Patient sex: M
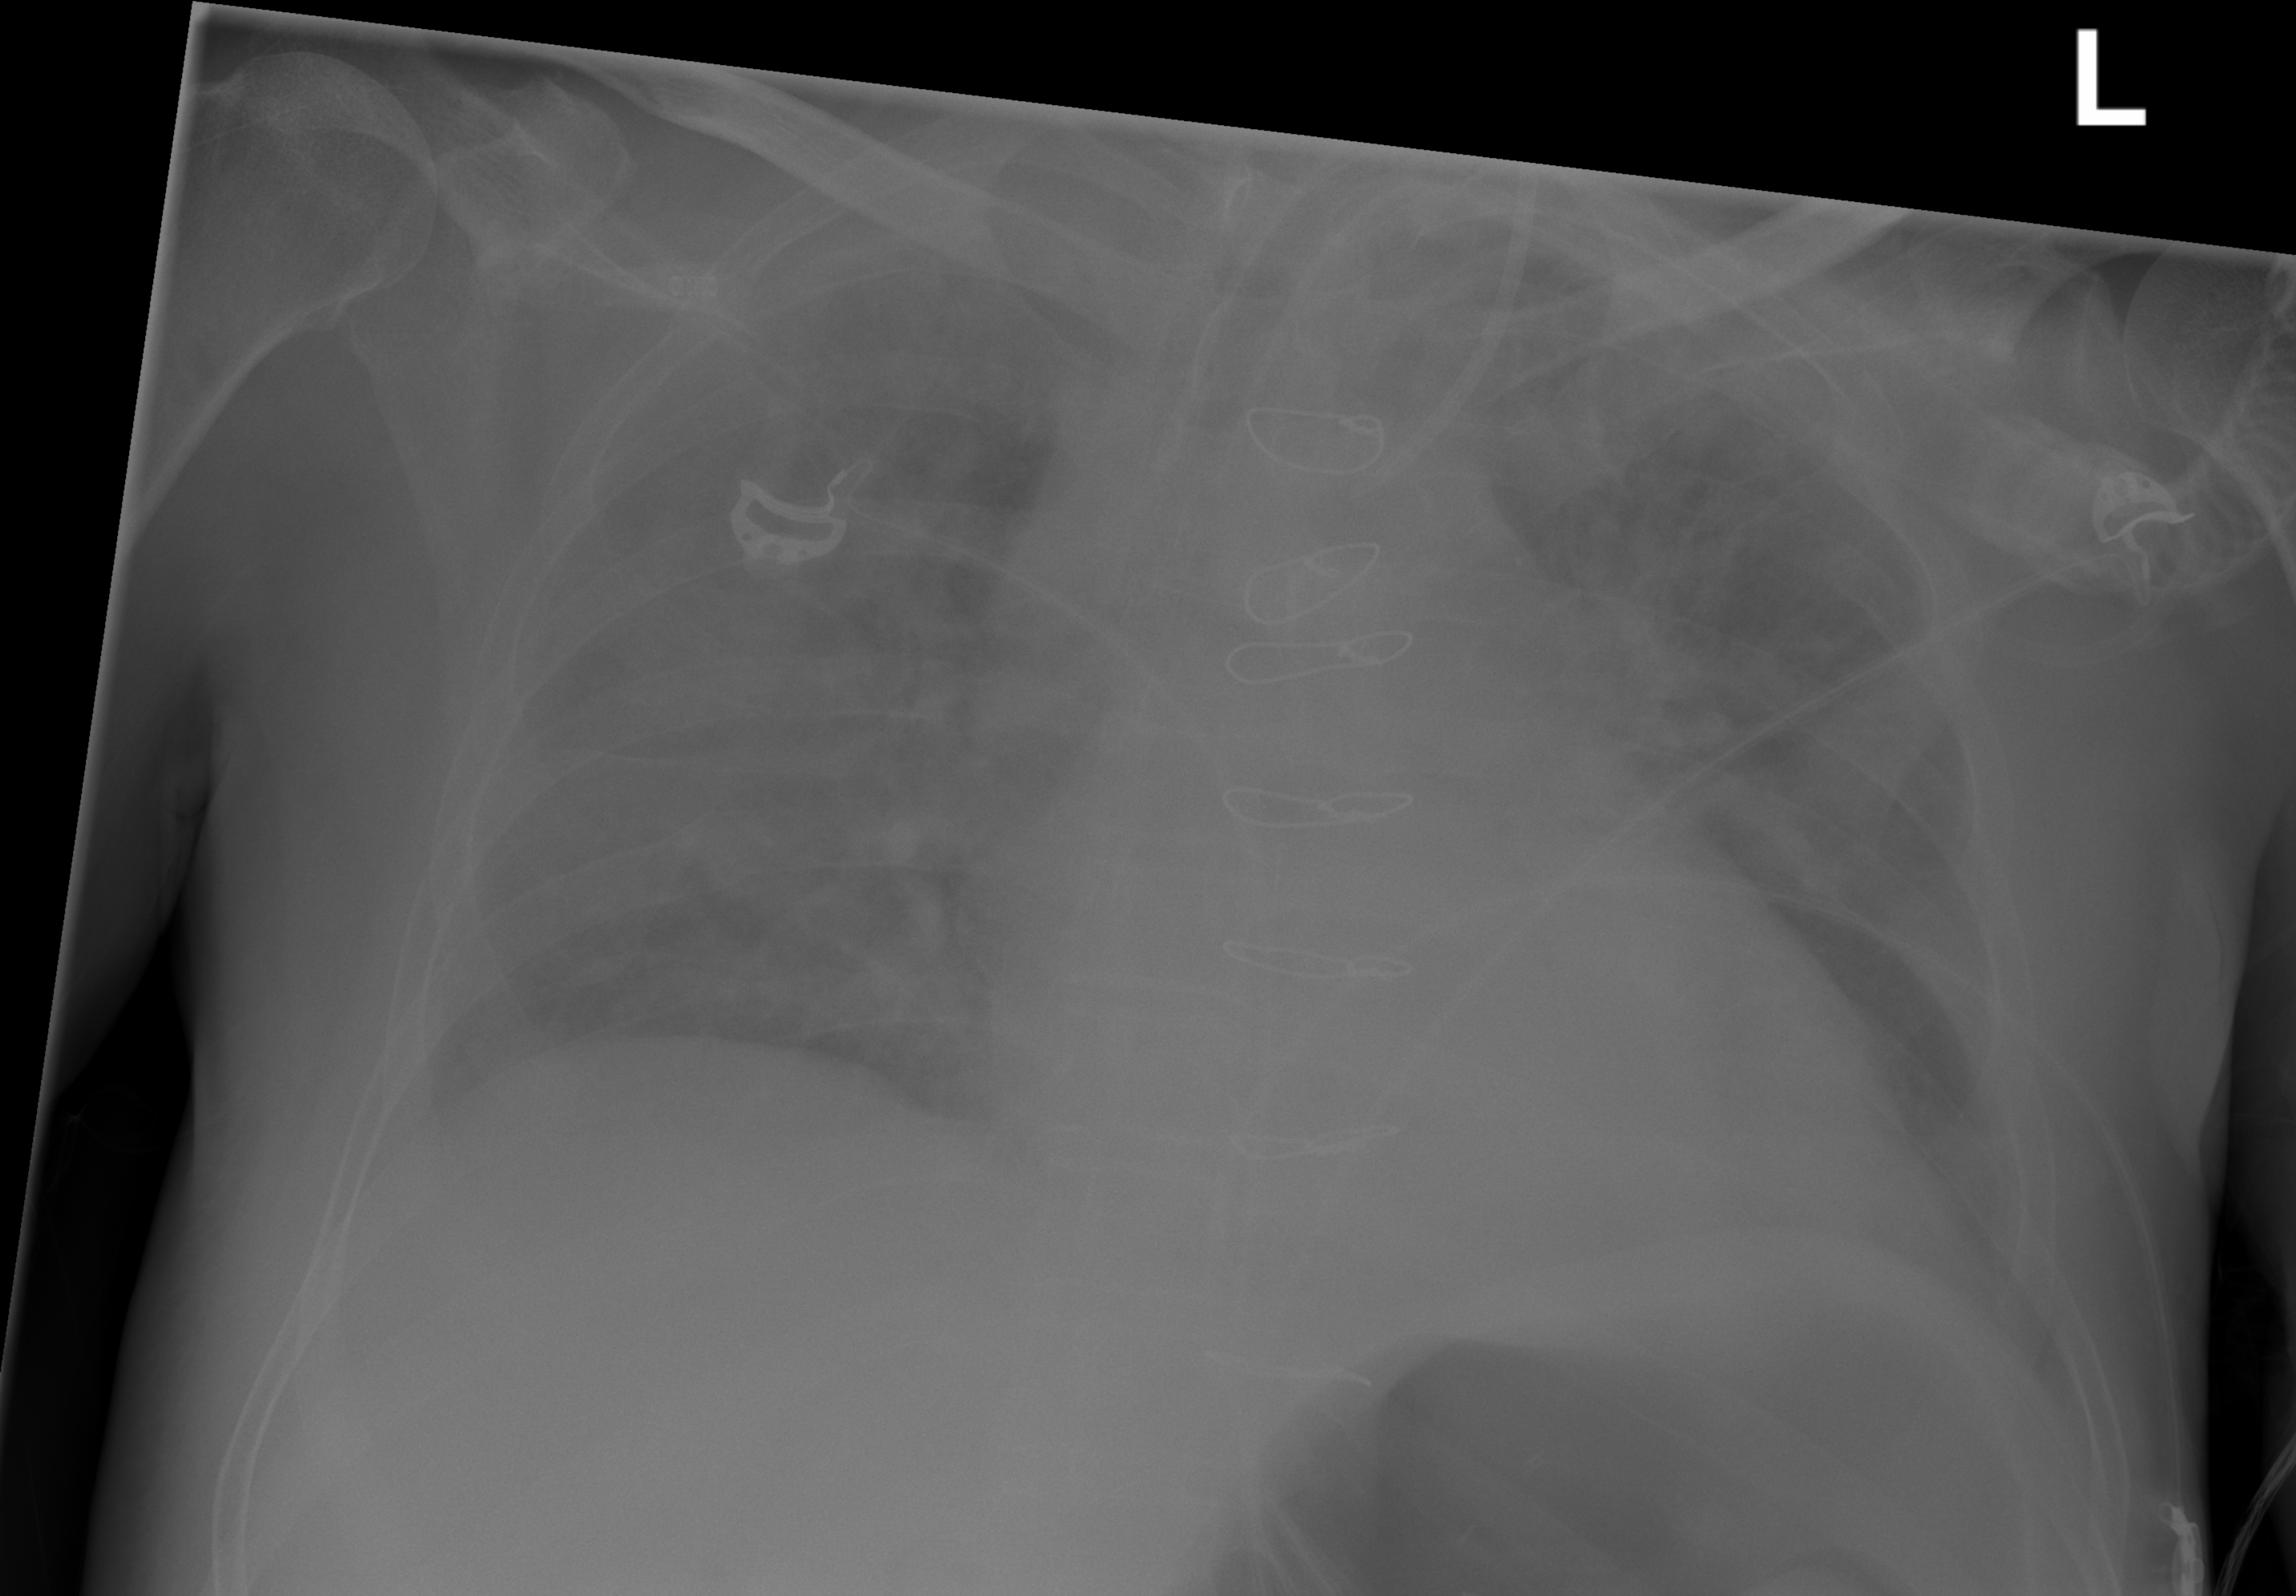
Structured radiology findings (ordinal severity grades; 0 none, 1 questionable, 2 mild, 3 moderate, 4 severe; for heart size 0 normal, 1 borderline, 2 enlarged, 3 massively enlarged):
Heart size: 2
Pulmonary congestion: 2
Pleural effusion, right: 0
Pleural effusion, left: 0
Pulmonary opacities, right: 2
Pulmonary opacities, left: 2
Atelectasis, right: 0
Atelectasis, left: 0